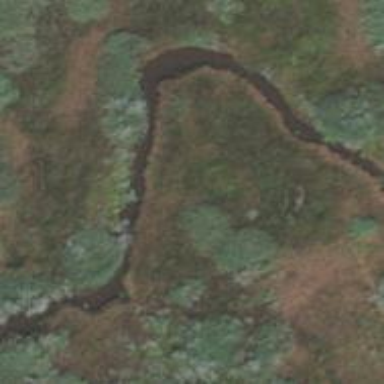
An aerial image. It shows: Beautiful wet meadow natural wetland.